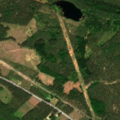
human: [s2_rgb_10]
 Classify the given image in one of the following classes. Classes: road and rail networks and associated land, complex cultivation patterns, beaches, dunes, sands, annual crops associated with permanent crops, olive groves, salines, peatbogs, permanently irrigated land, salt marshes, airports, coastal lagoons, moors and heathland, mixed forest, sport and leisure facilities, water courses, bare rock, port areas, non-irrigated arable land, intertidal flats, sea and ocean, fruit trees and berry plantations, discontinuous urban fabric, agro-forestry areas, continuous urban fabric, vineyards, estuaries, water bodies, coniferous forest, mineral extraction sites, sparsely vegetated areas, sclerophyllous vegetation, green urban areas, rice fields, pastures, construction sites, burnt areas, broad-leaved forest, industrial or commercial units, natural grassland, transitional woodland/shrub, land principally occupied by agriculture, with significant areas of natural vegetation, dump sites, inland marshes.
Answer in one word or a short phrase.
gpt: coniferous forest, mixed forest, transitional woodland/shrub